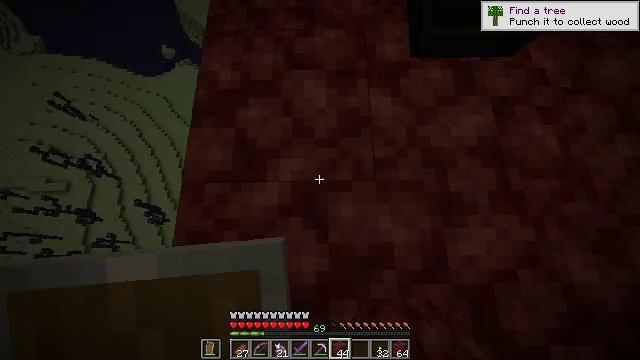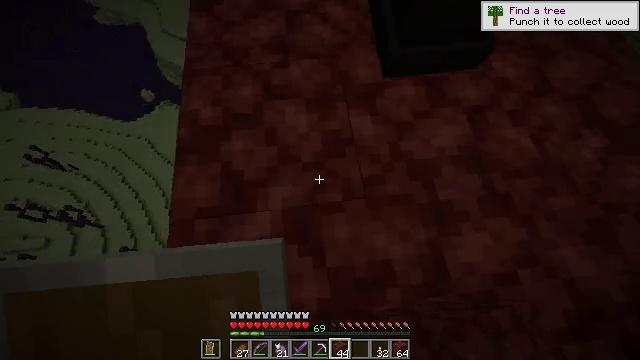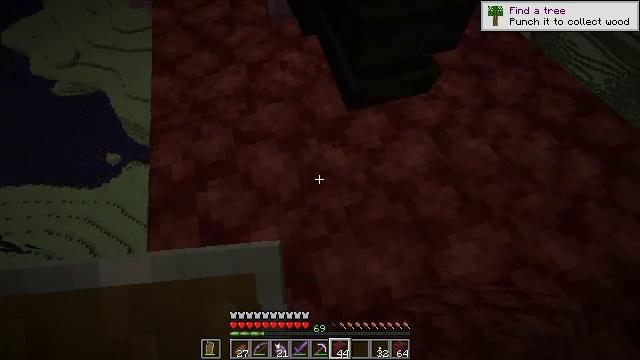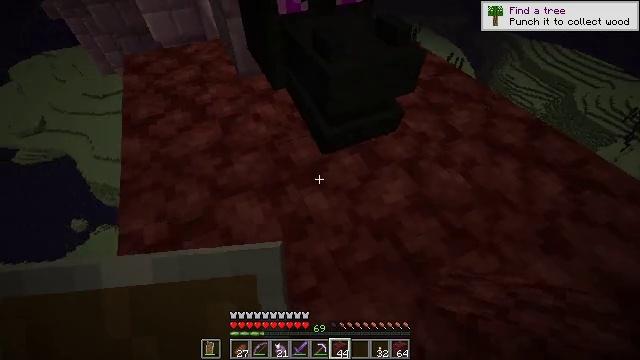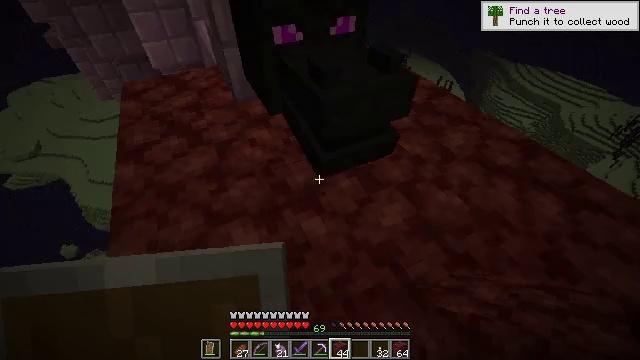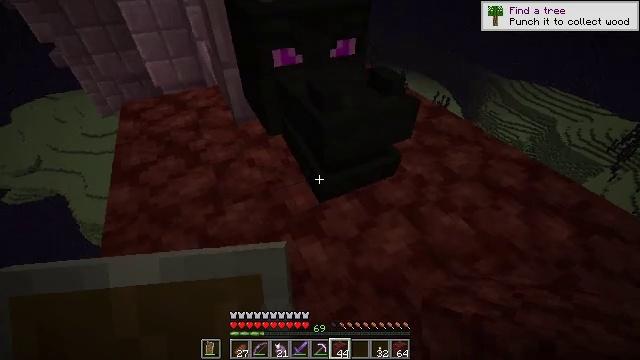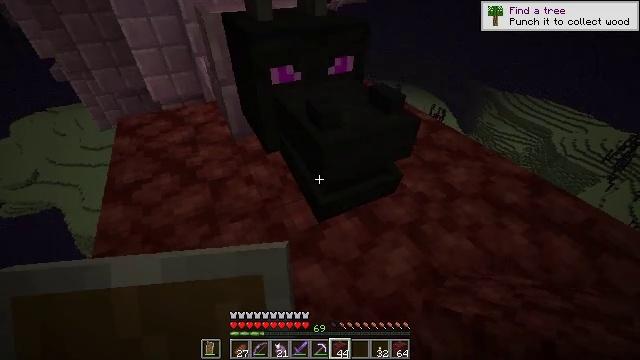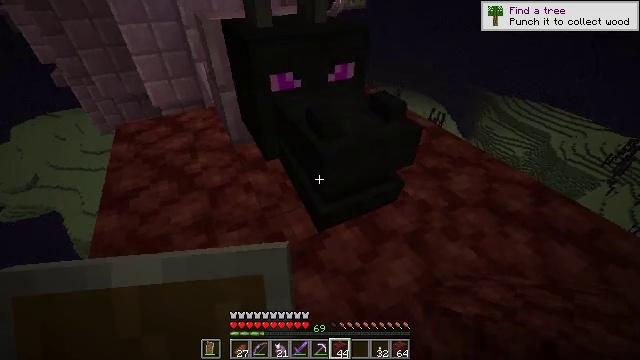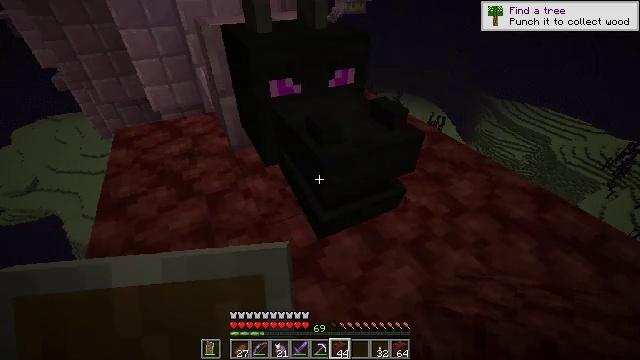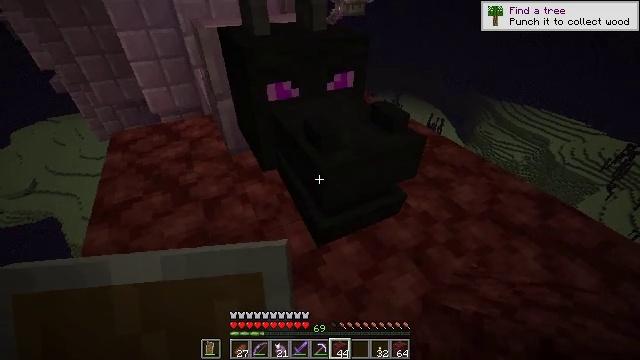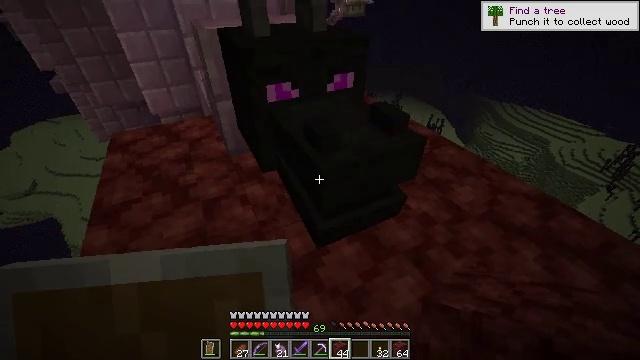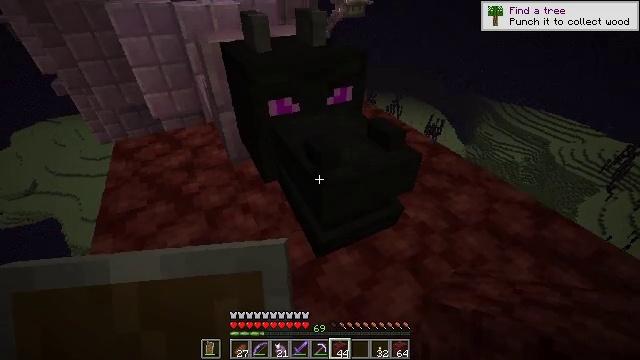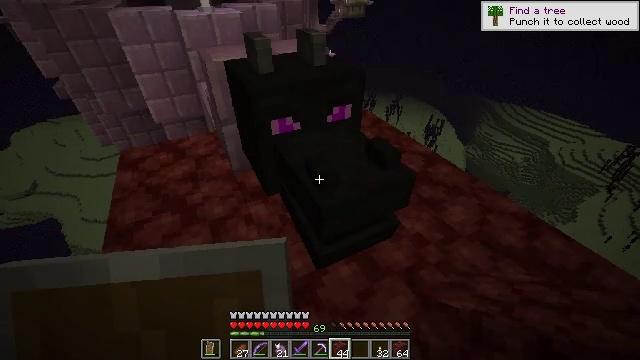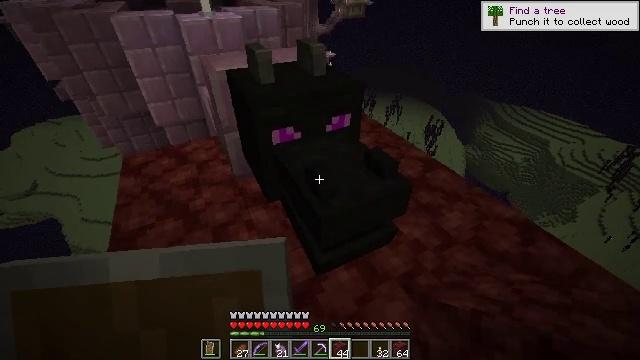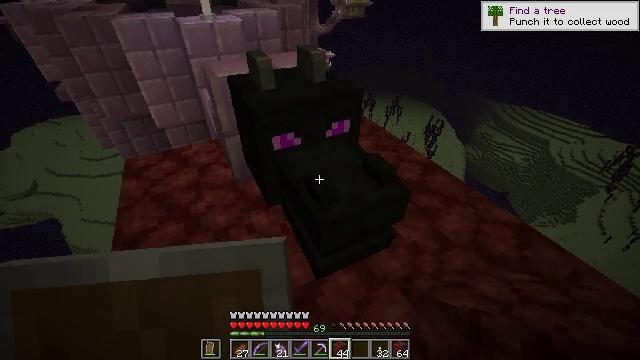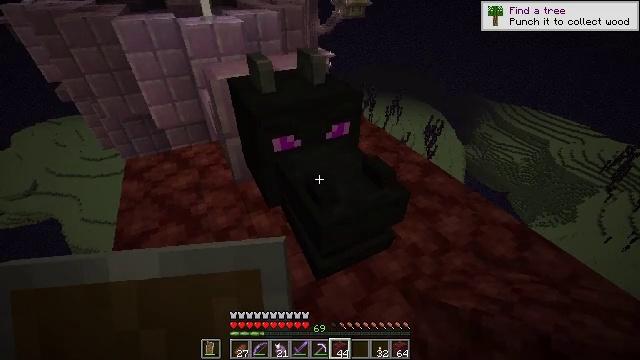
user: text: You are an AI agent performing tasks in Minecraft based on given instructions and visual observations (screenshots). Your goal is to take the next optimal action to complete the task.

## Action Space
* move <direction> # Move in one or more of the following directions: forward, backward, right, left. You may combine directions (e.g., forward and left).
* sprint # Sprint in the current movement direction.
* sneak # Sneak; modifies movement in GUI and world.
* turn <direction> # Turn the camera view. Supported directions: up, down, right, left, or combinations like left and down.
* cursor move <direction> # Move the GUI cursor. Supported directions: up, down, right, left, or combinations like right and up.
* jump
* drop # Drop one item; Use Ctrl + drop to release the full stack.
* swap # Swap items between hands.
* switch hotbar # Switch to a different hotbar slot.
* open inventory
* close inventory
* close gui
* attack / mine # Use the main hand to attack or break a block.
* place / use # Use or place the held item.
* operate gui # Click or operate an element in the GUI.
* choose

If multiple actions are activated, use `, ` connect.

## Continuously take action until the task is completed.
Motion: motion action
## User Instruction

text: Dislodge the dragon head from the wall.
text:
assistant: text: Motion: sneak, turn right and up
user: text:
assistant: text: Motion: sneak, turn right and up
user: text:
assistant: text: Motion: move forward, sneak, turn right and up
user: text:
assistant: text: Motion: move forward, sneak, turn right and up
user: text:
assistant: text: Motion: move forward, sneak, turn up
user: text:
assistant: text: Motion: move forward, sneak, turn up
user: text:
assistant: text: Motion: move forward, sneak
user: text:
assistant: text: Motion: sneak
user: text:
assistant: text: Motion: sneak
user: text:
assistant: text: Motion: no_op
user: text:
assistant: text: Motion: no_op
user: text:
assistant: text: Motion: no_op
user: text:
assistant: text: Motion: no_op
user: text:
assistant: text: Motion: no_op
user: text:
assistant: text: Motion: no_op
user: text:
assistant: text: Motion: no_op
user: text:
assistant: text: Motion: no_op
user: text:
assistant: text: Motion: no_op
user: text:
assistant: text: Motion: no_op
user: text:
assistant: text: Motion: no_op
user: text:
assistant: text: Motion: no_op
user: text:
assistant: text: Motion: no_op
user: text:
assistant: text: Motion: no_op
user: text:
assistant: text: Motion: no_op
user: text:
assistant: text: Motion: no_op
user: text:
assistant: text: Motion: no_op
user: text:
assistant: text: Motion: no_op
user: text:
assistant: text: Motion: no_op
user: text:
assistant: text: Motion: no_op
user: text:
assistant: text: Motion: no_op